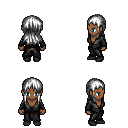
a pixel art fantasy rpg character, female body template, human, dark skin, gray robe, teal pants, white unkempt hairstyle, black shoes, four views (front, back, left, right), 2x2 character sprite sheet, small pixel art, hard edges, no anti-aliasing